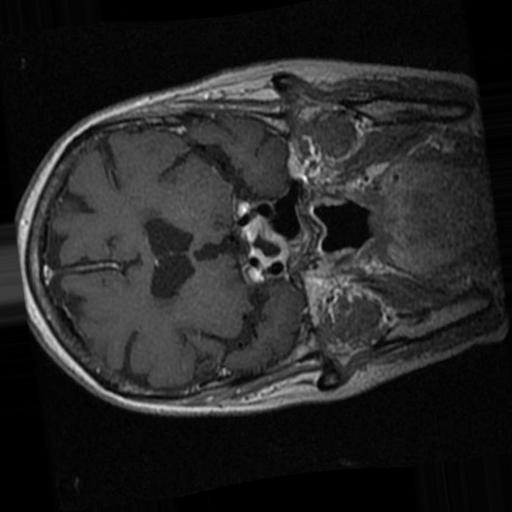
Label: brain_tumor